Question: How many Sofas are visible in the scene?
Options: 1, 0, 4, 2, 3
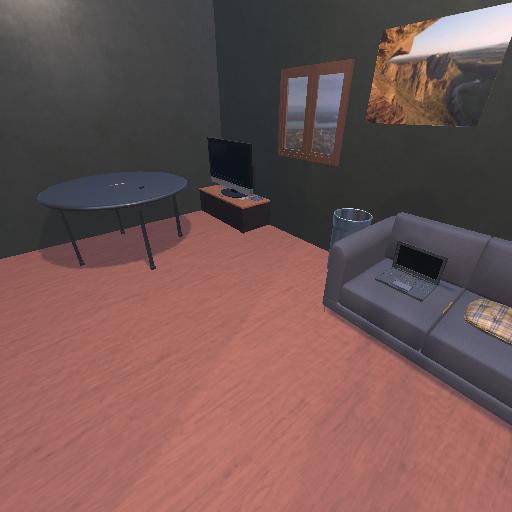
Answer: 1